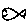
Label: fish